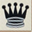
Piece: bQ